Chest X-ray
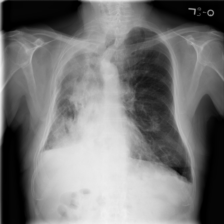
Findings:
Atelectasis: positive
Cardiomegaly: negative
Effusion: negative
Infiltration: positive
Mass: positive
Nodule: positive
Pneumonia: negative
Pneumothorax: negative
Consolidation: negative
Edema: negative
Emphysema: negative
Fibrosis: positive
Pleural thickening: negative
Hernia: negative